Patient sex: F
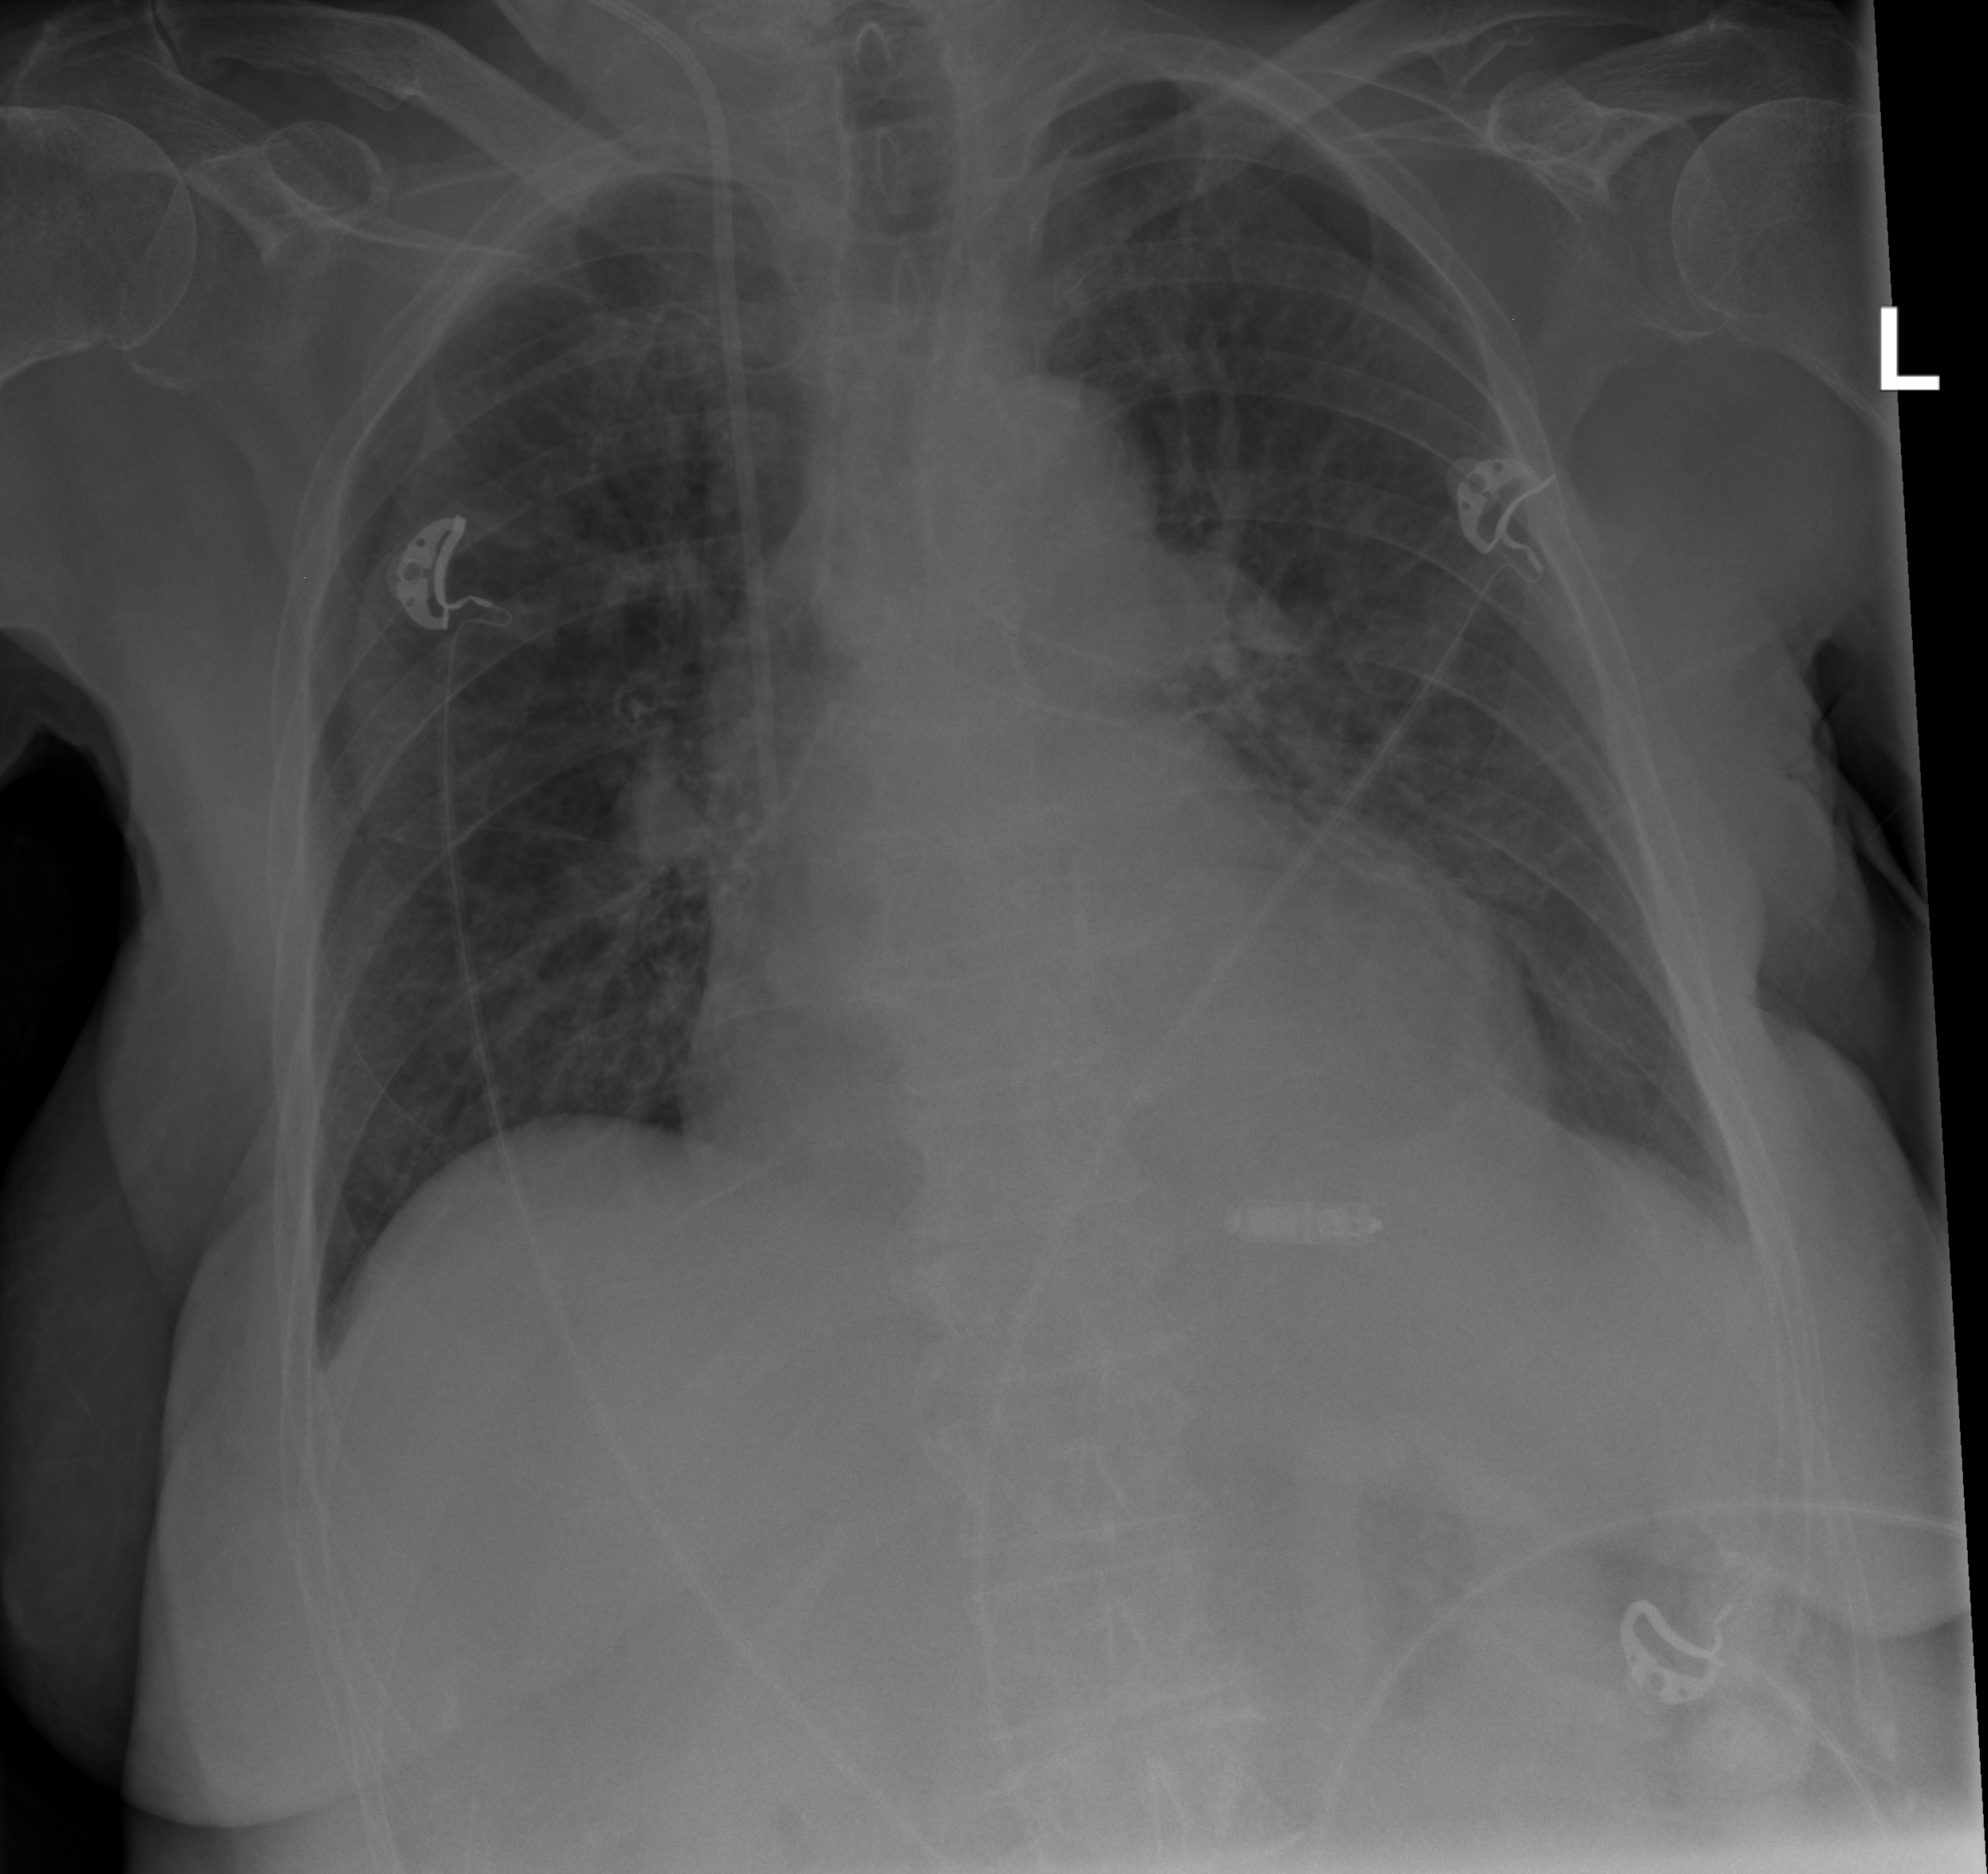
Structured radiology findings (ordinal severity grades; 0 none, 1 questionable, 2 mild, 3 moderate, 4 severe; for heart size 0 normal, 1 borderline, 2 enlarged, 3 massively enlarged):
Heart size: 1
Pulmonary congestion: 0
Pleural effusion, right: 0
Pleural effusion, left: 0
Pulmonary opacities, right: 0
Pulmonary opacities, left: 2
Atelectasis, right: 0
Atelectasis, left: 2